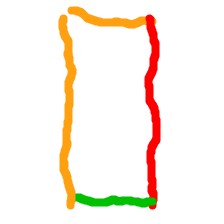
Shape: rectangle